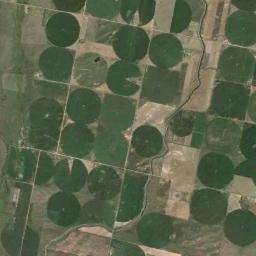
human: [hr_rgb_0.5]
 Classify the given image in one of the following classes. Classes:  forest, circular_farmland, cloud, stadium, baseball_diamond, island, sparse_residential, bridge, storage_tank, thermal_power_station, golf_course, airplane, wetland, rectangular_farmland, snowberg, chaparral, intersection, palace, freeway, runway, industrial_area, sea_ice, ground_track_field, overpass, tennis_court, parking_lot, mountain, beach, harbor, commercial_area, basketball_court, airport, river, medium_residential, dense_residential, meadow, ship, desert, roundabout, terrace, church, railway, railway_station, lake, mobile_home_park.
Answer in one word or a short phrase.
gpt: circular_farmland